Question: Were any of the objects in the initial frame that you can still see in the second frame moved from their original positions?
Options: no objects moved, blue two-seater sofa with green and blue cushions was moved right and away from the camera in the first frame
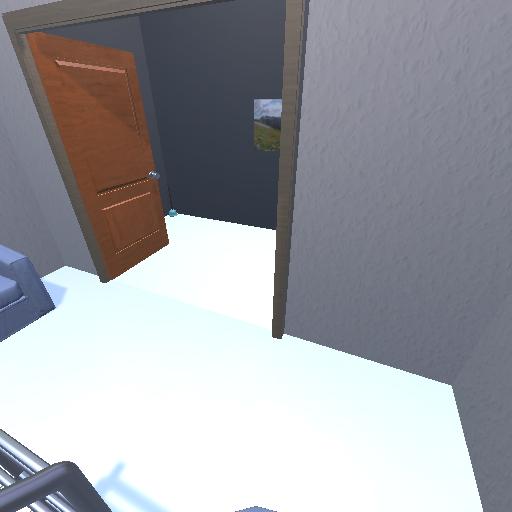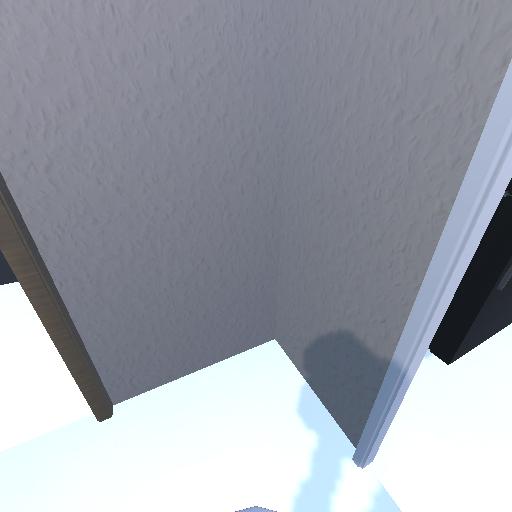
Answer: no objects moved